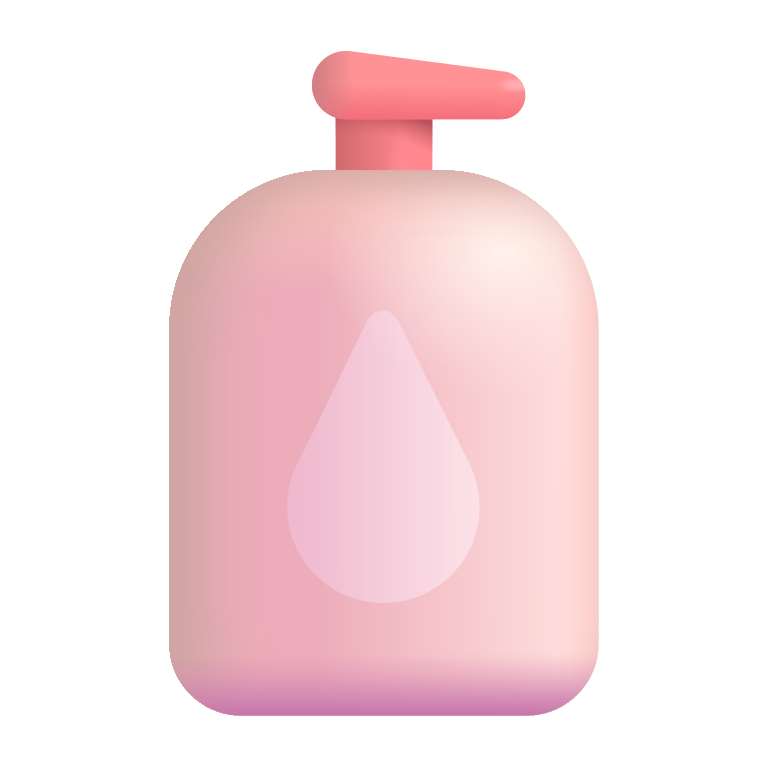
lotion bottle color